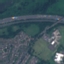
Land use / land cover class: Highway